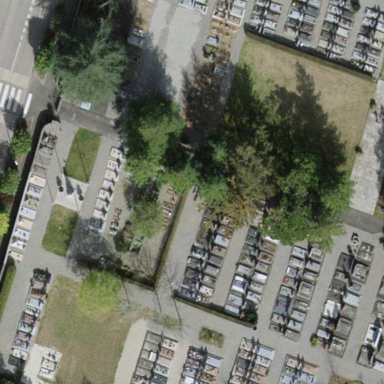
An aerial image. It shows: Sector in the cemetery.